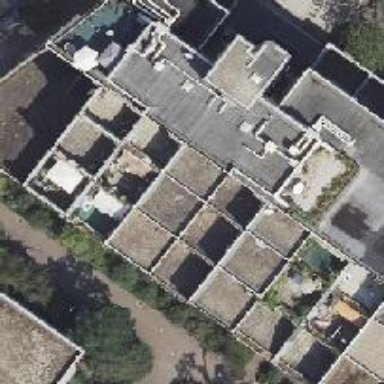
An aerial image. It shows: Part of building.